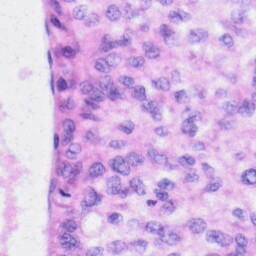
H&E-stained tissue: Liver